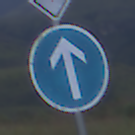
Verkehrszeichen: VorgeschriebeneFahrtrichtungGeradeaus
Zusatzzeichen oben: Vorfahrtsstrasse
Umgebung: Outdoor, Nature
Tageszeit: SunriseSunset
Wetter: PartlyCloudy
Licht: Natural
Jahreszeit: NotSpecified
Kontrast: LowContrast